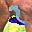
Label: 2